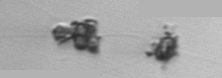
Label: Thalassiosira_TAG_external_detritus